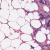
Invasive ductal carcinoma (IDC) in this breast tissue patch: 1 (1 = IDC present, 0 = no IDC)